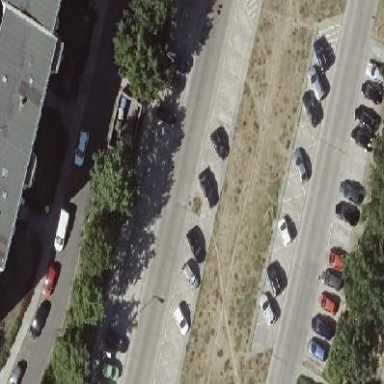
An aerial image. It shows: Concrete street-side parking lot with diagonal parking orientation.